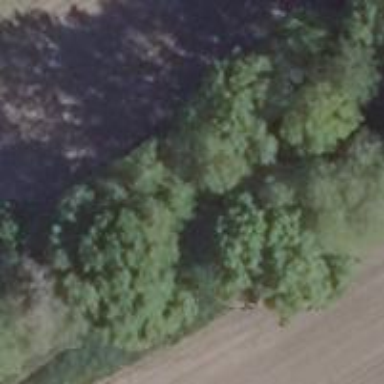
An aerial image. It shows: Row of trees in natural setting.